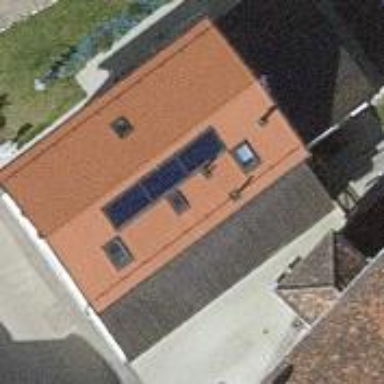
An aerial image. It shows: Simple house.